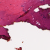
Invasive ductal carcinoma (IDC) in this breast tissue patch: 0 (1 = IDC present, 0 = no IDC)